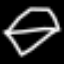
Label: diamond